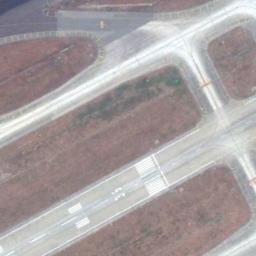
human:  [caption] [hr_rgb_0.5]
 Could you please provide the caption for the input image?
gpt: The grass is beside the runway .

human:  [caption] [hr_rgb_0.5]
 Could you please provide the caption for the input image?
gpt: The runway is on the bare land .

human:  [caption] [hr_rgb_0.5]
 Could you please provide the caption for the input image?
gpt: Next to many complex staggered runways are large brown bare fields with white '36' and short-line signs on the runways .

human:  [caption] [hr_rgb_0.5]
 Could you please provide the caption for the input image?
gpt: The runway connects some other roads and the designation marking is 35 .

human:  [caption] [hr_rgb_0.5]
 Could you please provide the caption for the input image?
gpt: There are brown bare land beside the runway .